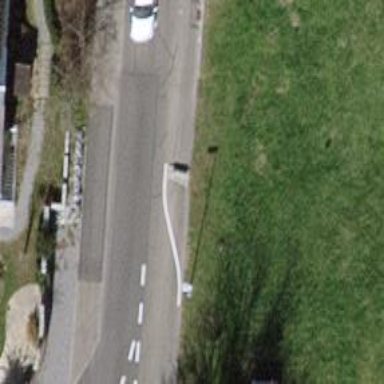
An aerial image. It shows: Public transport stop position.